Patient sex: M
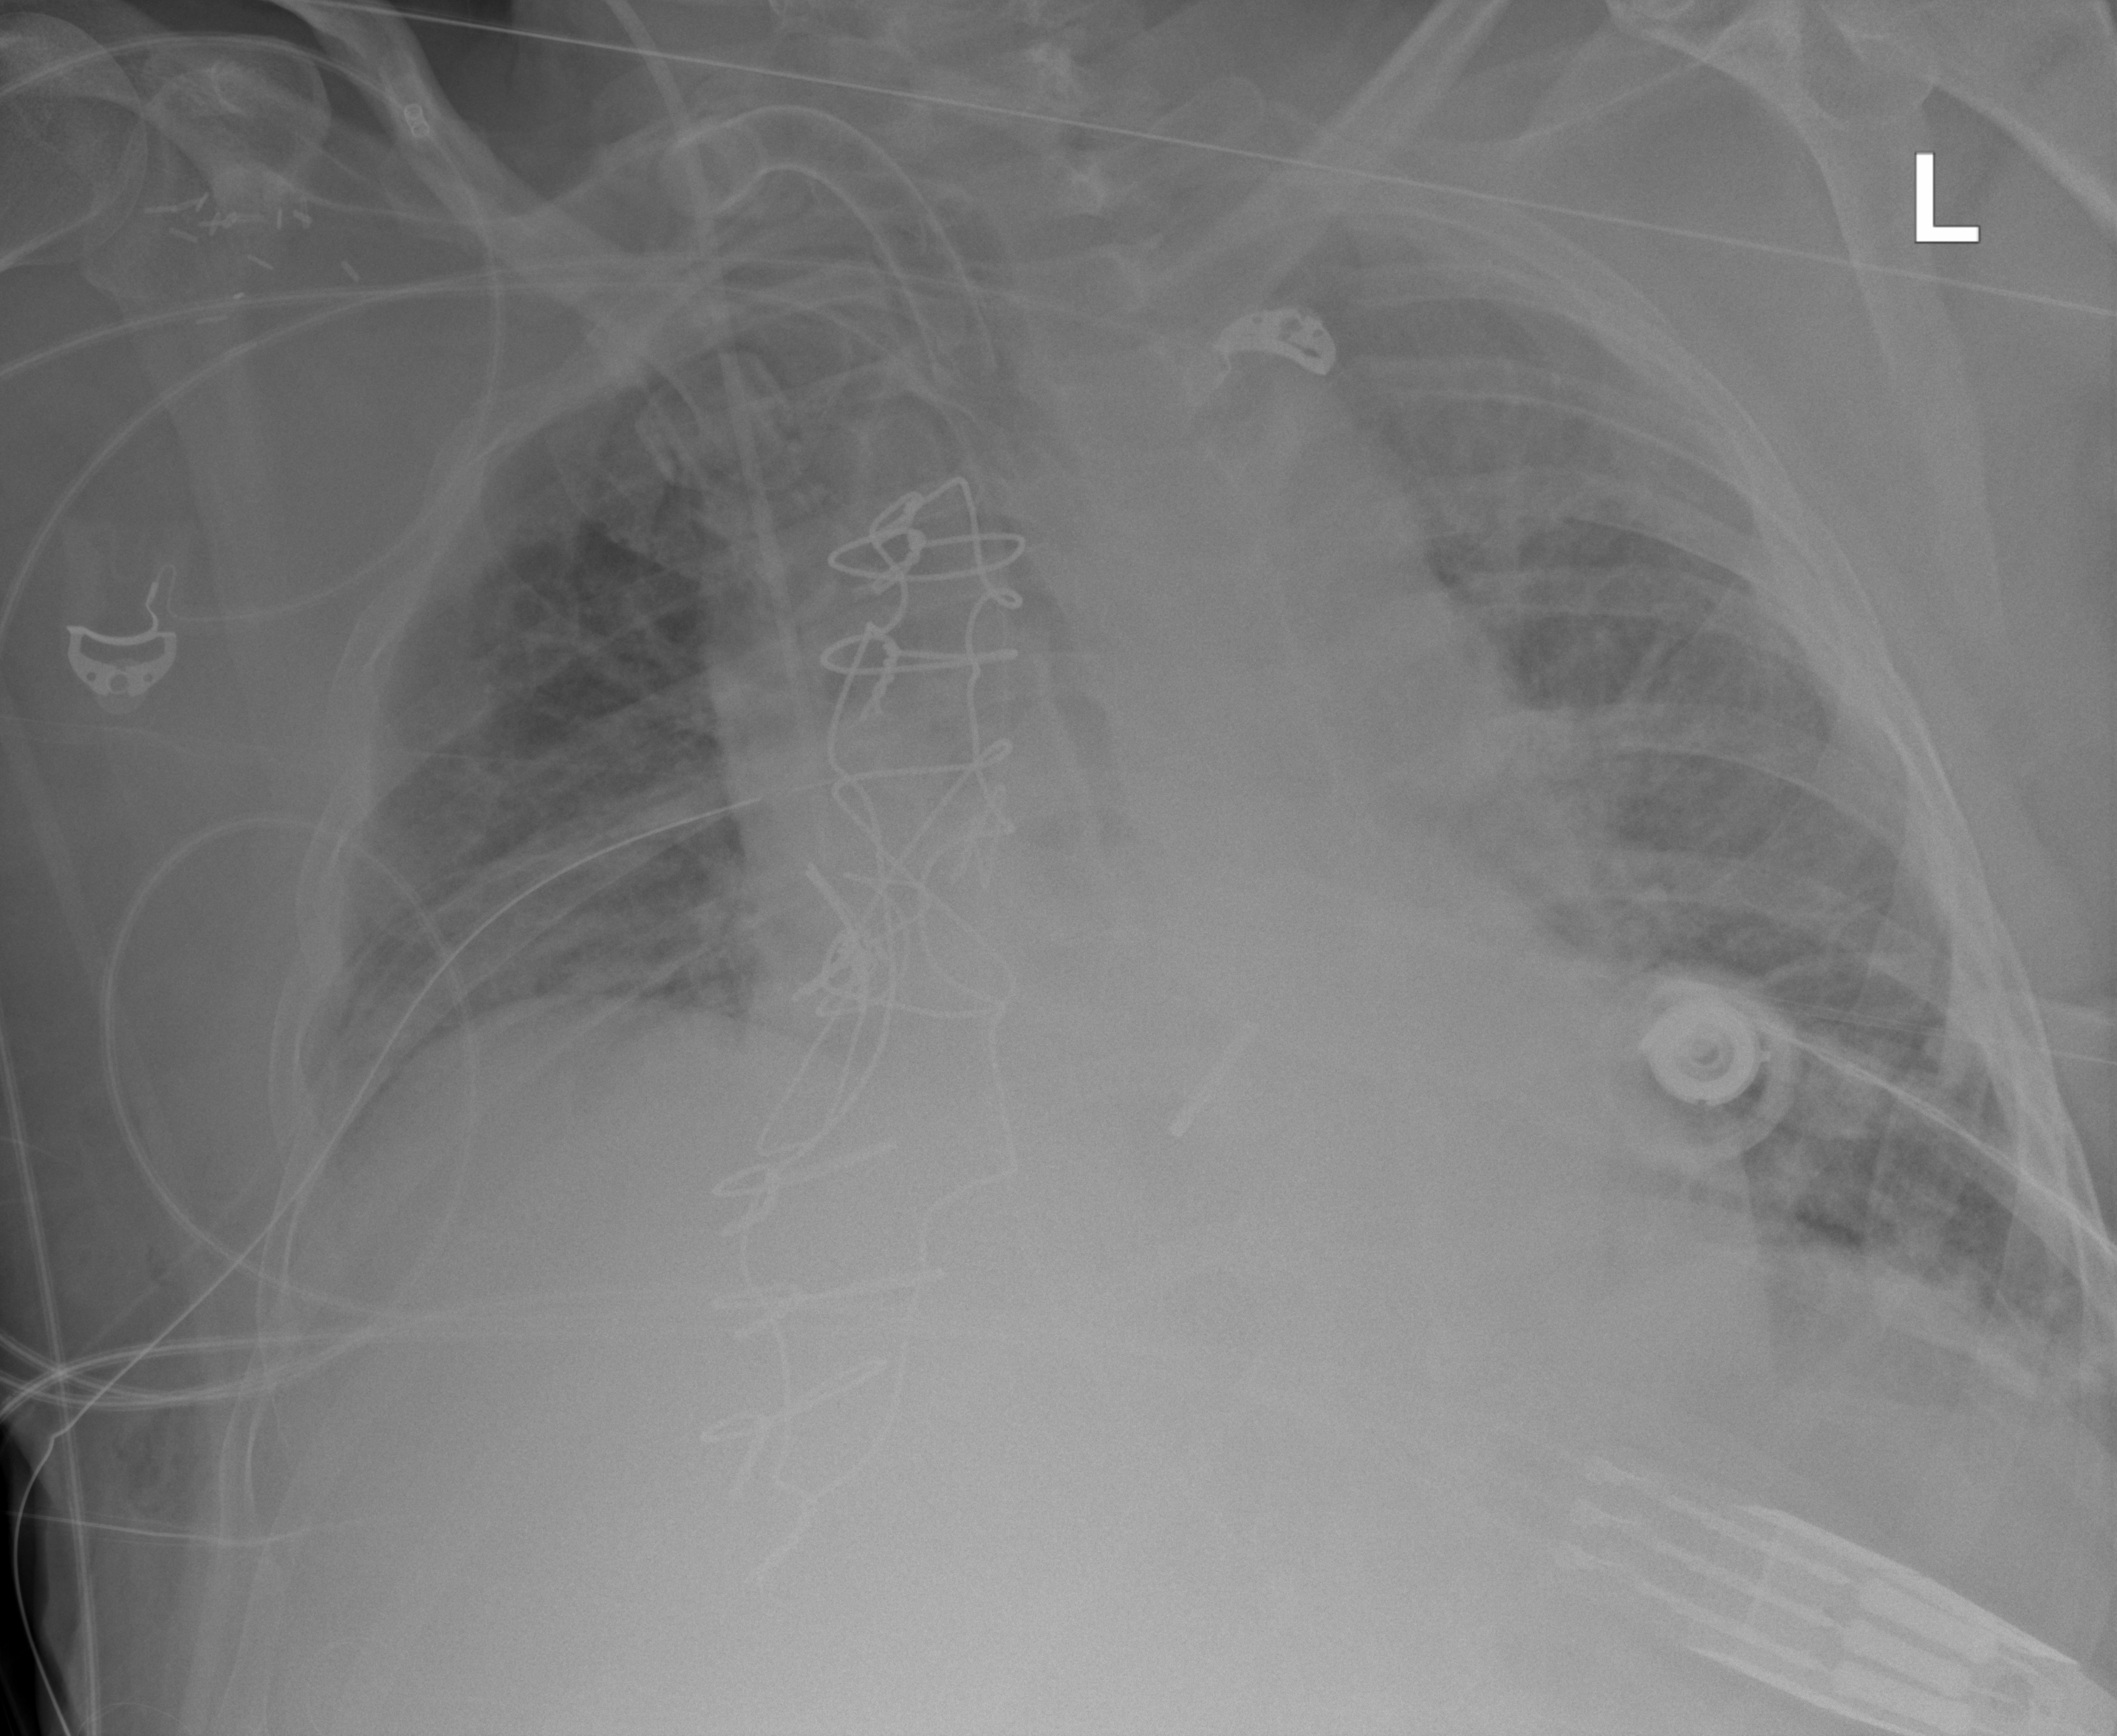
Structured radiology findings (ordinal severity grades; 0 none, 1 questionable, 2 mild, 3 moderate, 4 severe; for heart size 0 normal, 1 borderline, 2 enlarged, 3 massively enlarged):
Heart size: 1
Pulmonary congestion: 3
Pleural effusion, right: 0
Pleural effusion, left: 0
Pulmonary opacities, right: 2
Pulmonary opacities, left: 2
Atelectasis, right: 3
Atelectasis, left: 2